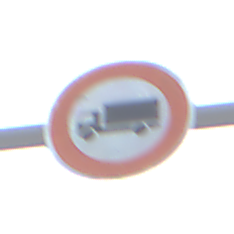
Verkehrszeichen: VerbotFuerKraftfahrzeugeUeberDreiKommaFuenfTonnen
Umgebung: Outdoor, Nature
Tageszeit: MorningAfternoon
Wetter: PartlyCloudy
Licht: Natural
Jahreszeit: NotSpecified
Kontrast: HighContrast